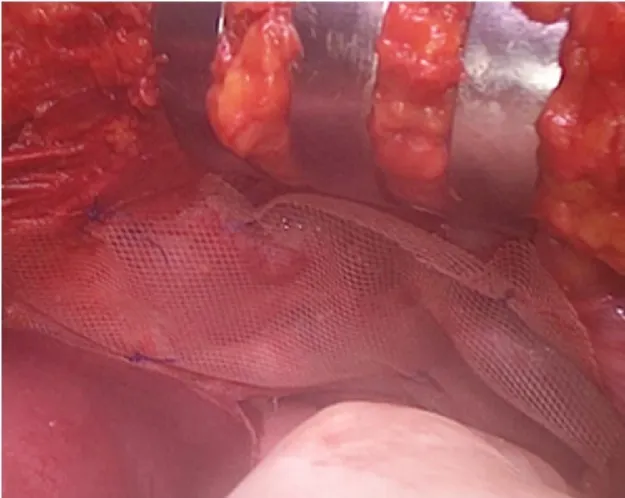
Polypropylene mesh with titanized surface (TiMesh strong , PFM Medical AG, Cologne, Germany) attached to the diaphragm.
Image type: medical_photograph (other_medical_photograph)